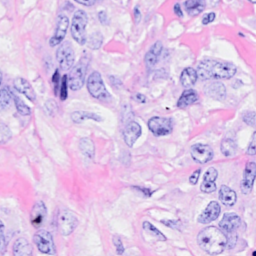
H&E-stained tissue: Breast